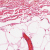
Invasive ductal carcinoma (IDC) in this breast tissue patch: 0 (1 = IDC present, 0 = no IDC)